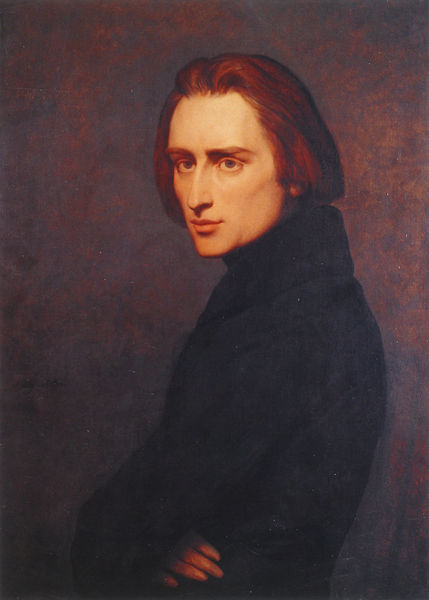
Titel: Porträt von Franz Liszt
Künstler: Ary Scheffer
Institution: Weimar, Gothe-Nationalmuseum
Schlagwörter: dunkel, gemälde, hand, kopf, mann, finger, frisur, hintergrund, mund, nase, ohr, schwarz, stirn, blick, rot, jacke, jung, arme, augen, gesicht, kragen, bildnis, portrait, porträt, schlank, haare, mantel, blaue augen, bruststück, kinn, lippen, mähne, seitlich, lila, ernst, schmal, starr, melancholisch, kurze haare, künstler, markant, dreiviertel, seite, selbstbildnis, verschränkt, jüngling, junger mann, halbprofil, rötlich, schwarze jacke, aura, schlang, liszt, schwarze kleidung, franz liszt, iszt, baunes haar, unbestimmter hintergrud